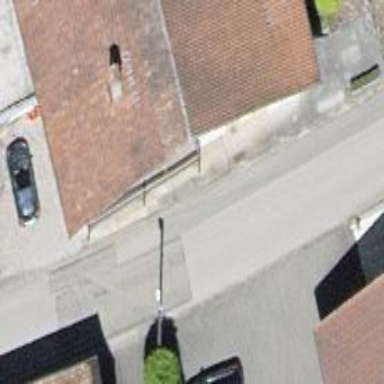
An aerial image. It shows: Post box.